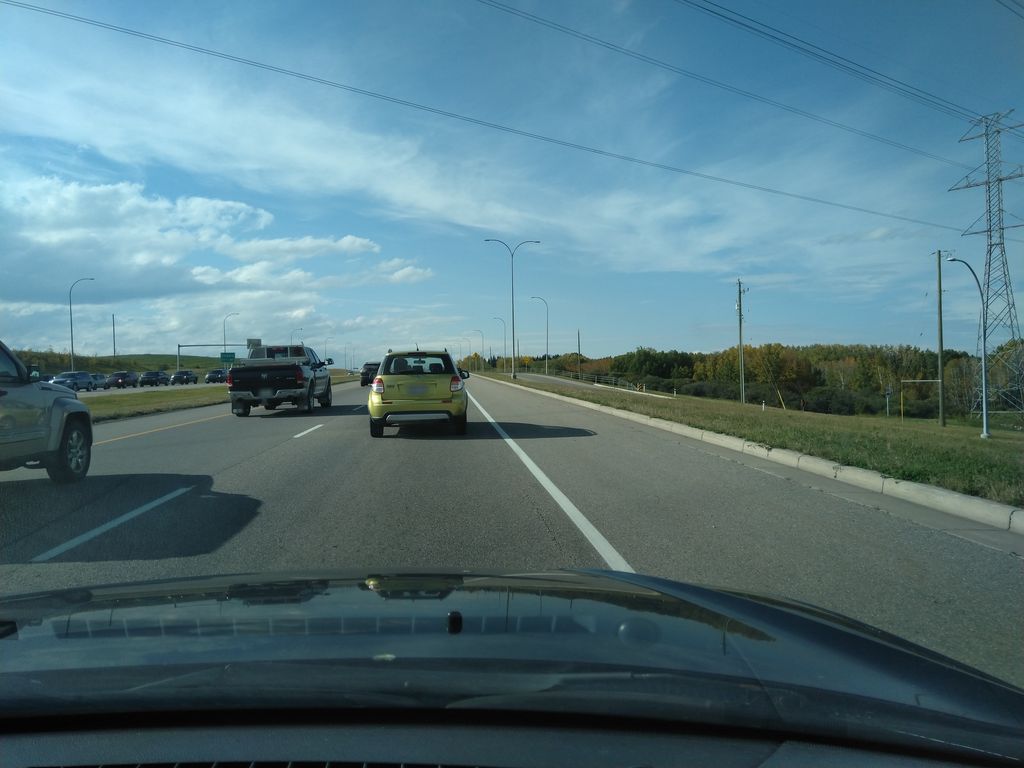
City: calgary